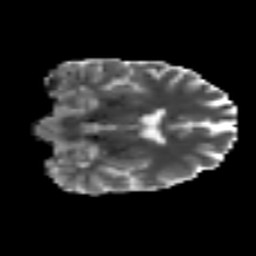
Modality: MD
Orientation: coronal
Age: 42
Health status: ill
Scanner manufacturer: philips
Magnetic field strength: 3 T
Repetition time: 9 s
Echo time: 0.127 s